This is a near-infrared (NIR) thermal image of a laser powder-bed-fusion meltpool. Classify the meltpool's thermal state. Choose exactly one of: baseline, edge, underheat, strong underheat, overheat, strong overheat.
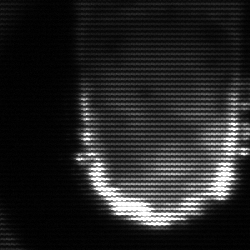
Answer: baseline